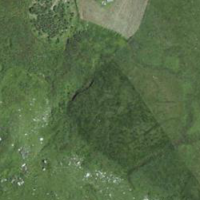
EUNIS habitat code: 23
Species observed at this site:
Turdus torquatus
Aquila chrysaetos
Circaetus gallicus